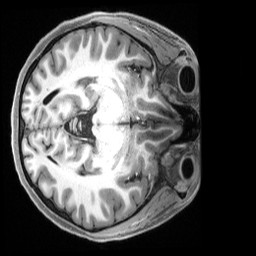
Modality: T1w
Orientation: axial
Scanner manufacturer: siemens
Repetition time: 2.5 s
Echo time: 0.00231 s